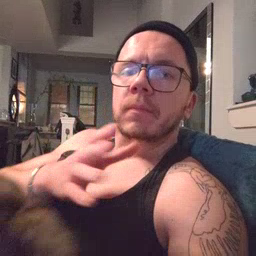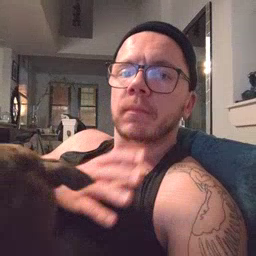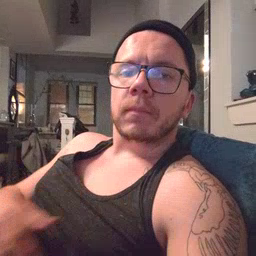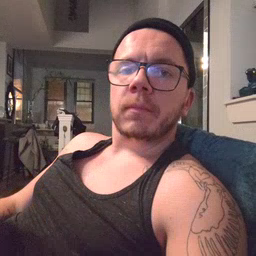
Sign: farm